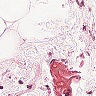
Metastatic tissue present: no